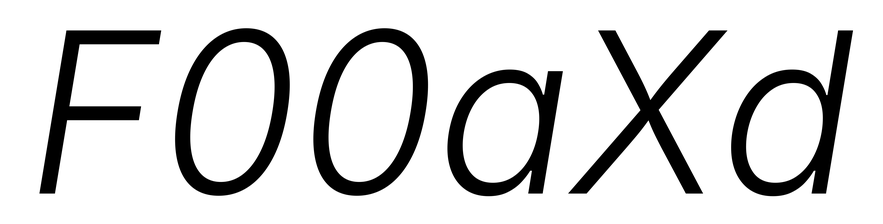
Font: Inter-Italic_Light_Italic